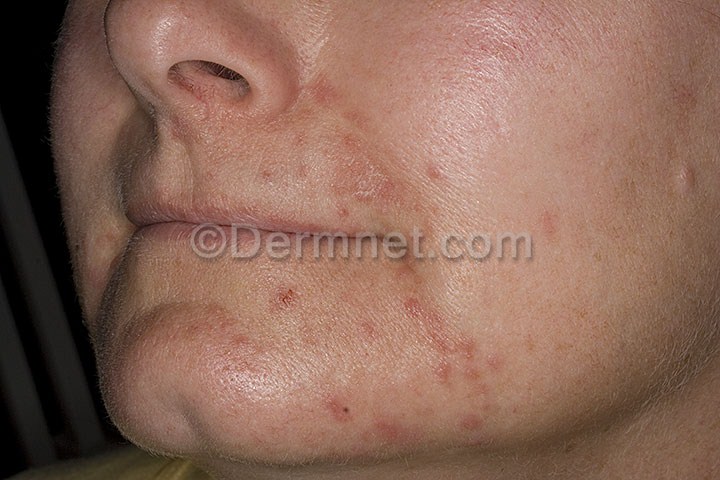
Disease: Acne and Rosacea Photos